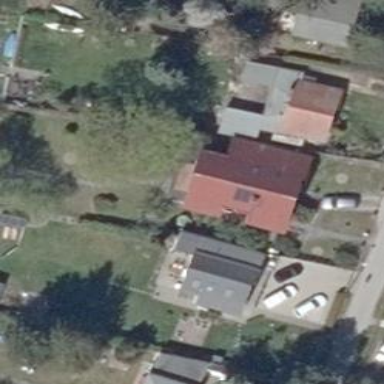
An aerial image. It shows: Residential building.